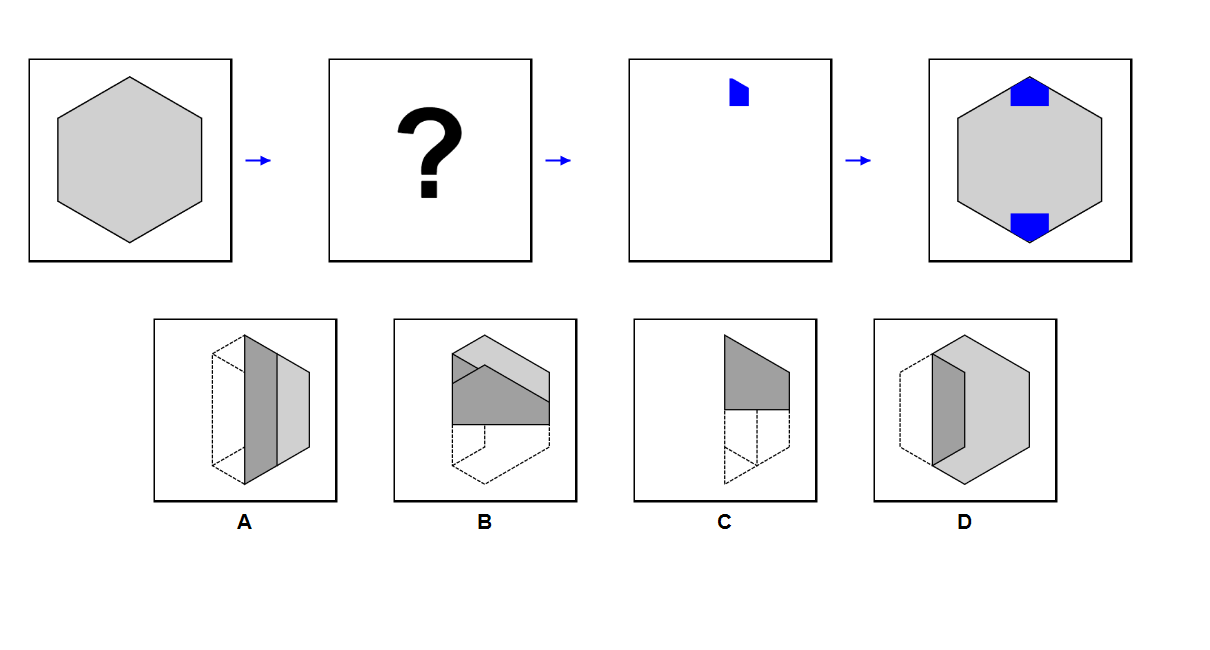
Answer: B